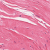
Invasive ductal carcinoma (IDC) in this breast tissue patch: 0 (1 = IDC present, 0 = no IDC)